Field crop: maize
Growth stage: 2
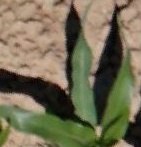
Species: maize